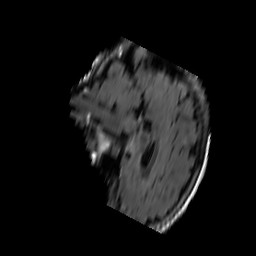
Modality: FLAIR
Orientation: sagittal
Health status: ill
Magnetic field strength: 3 T